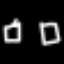
Label: square